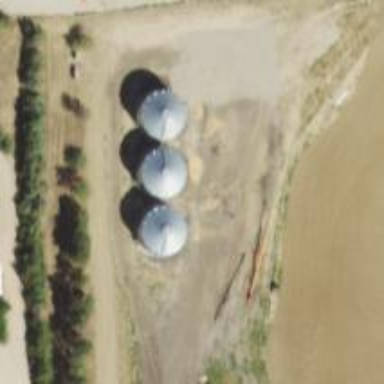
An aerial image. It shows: Silo.